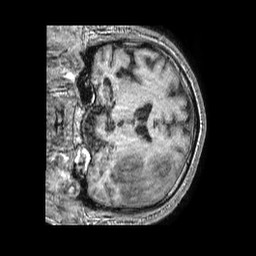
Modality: T1w
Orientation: coronal
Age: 75
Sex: male
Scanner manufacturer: philips
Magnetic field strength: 1.5 T
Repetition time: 0.007815 s
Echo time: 0.003615 s